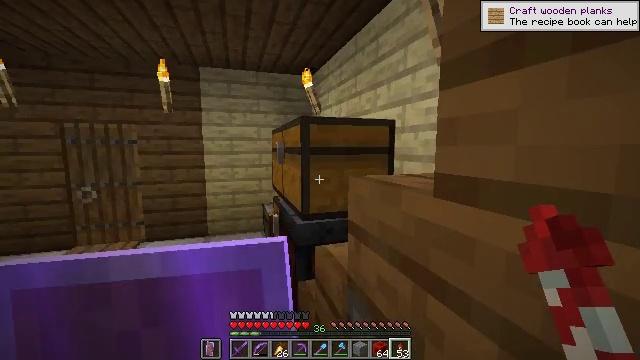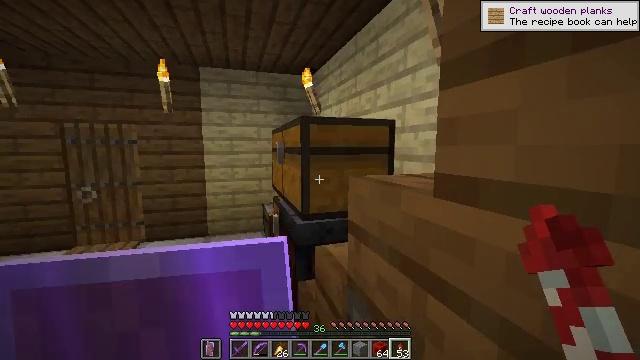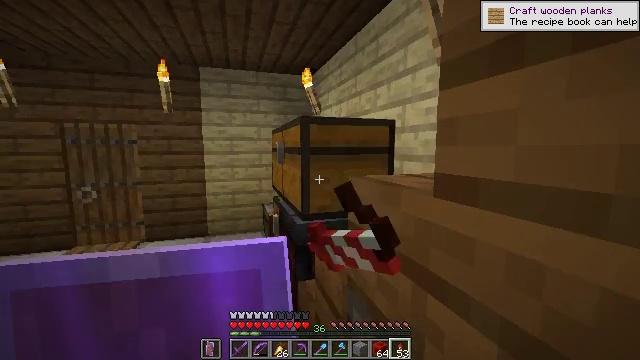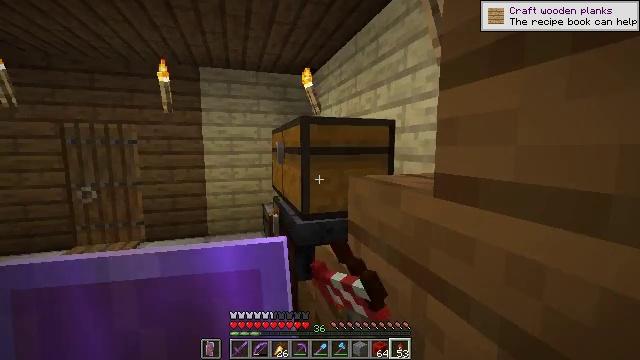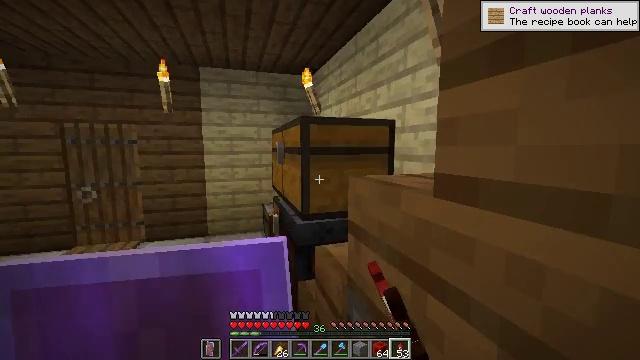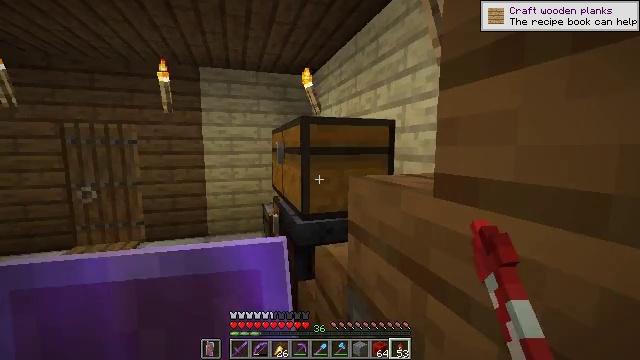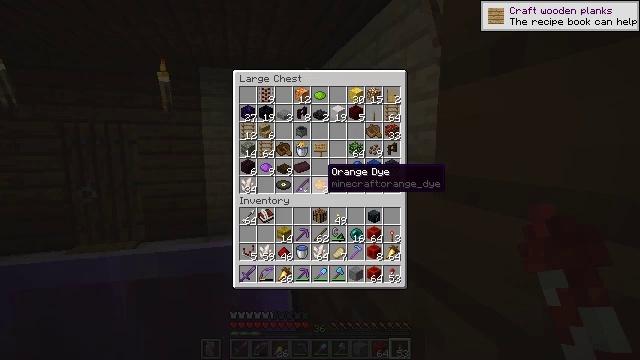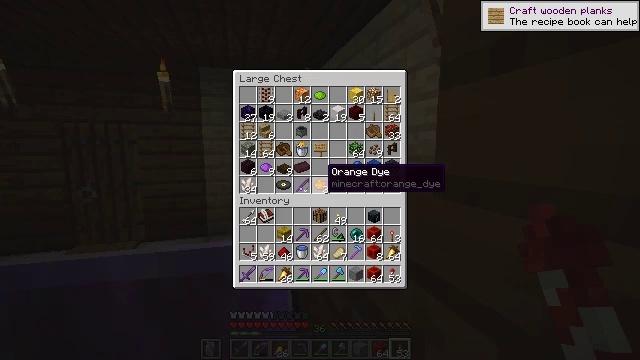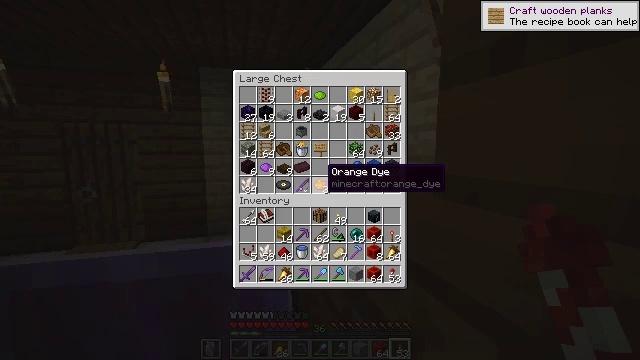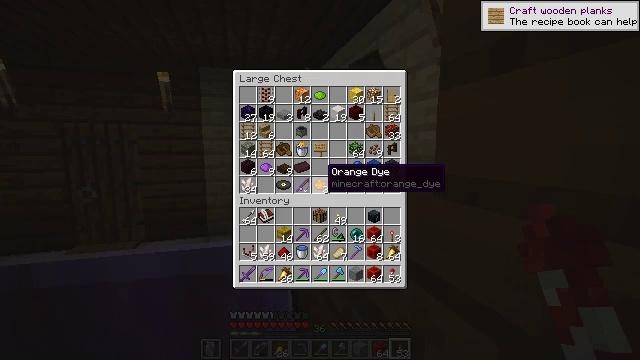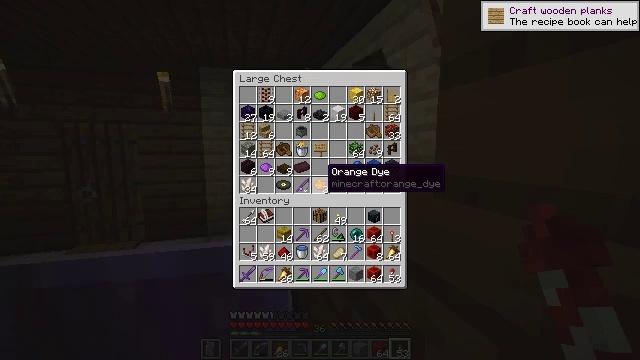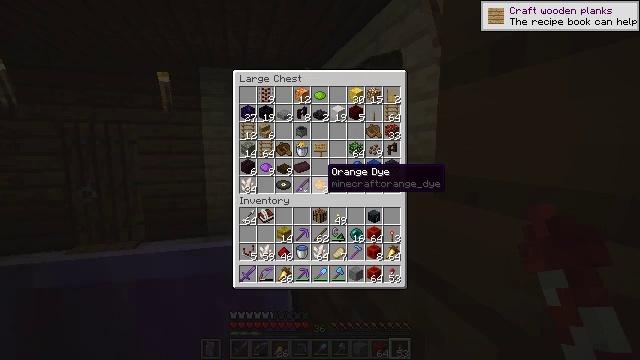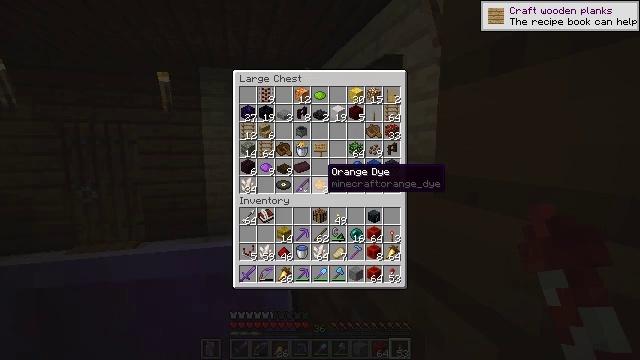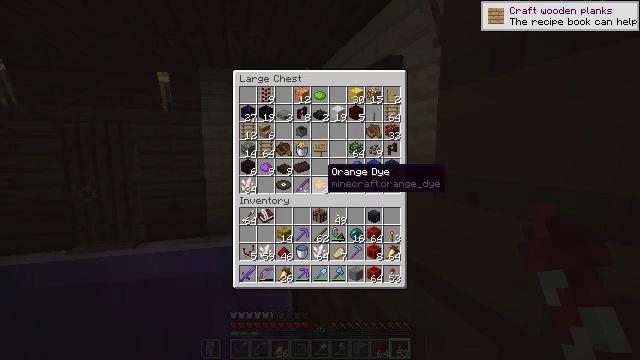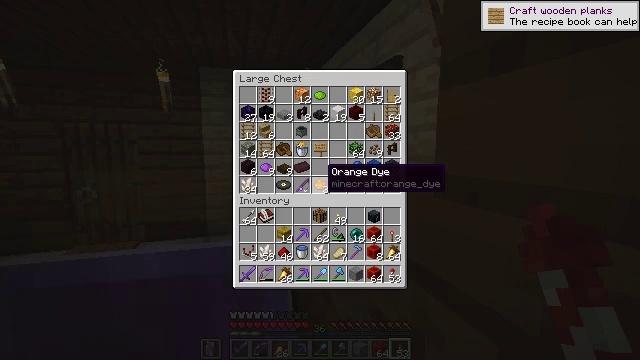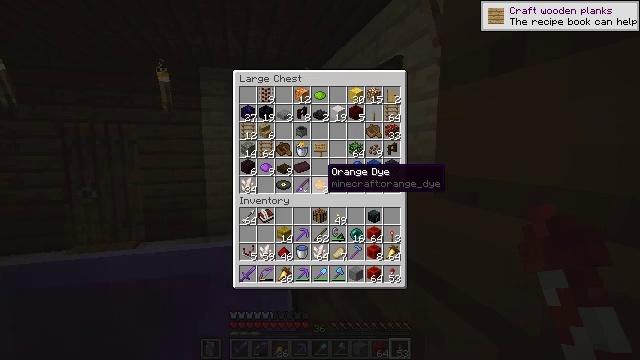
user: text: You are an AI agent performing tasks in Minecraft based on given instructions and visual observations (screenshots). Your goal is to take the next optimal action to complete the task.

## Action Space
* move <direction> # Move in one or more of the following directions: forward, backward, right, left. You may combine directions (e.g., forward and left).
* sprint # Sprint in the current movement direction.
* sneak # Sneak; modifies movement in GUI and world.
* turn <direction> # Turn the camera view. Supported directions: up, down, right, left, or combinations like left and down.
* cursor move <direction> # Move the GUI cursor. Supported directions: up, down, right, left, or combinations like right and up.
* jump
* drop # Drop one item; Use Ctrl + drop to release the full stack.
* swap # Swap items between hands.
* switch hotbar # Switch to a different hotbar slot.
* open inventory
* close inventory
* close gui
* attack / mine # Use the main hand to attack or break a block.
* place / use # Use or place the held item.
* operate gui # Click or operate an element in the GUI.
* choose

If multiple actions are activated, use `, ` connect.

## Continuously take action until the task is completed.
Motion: motion action
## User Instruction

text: Combine redstone torches, stone, and nether quartz to make a comparator.
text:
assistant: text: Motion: use / place
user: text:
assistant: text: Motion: use / place
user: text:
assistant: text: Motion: use / place
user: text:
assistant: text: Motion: no_op
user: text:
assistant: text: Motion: no_op
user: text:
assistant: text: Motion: open gui
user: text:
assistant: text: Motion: no_op
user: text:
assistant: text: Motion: no_op
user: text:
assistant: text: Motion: no_op
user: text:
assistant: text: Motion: no_op
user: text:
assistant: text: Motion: no_op
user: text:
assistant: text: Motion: no_op
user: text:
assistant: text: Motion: no_op
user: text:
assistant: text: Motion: no_op
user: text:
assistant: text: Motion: no_op
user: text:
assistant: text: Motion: no_op
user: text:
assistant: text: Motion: no_op
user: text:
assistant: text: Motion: no_op
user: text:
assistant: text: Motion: no_op
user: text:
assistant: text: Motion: no_op
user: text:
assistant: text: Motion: no_op
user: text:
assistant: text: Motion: no_op
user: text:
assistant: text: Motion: no_op
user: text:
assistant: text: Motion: no_op
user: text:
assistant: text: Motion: no_op
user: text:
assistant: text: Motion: no_op
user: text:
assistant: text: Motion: no_op
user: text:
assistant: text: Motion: no_op
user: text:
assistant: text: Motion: close gui
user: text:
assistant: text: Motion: no_op